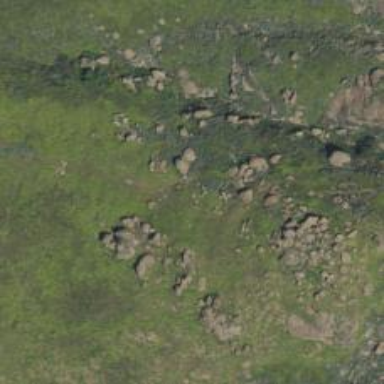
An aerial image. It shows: Landscape of bare rock.